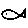
Label: fish